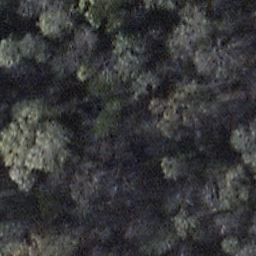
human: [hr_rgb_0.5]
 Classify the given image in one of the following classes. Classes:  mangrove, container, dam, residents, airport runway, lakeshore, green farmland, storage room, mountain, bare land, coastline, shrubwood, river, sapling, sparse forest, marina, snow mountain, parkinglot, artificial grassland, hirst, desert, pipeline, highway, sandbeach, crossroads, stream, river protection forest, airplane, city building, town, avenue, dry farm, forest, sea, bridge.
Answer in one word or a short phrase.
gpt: shrubwood